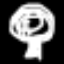
Label: mushroom